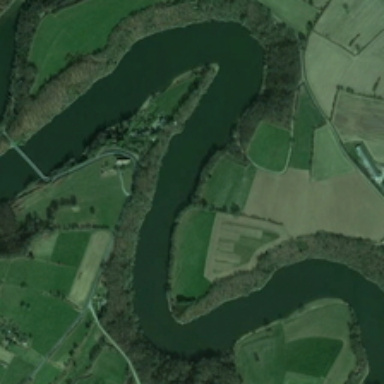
Both sides of the river are green fields .